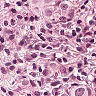
Metastatic tissue present: yes